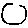
Label: circle